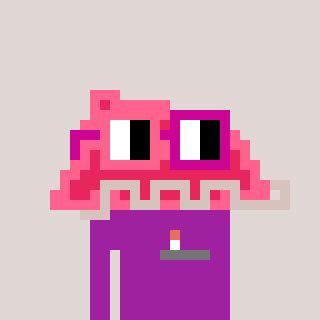
a pixel art character with square pink and red glasses, a retainer-shaped head and a magenta-colored body on a warm background